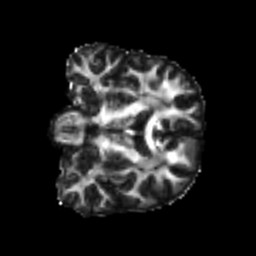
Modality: FA
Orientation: coronal
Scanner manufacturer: siemens
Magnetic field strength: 3 T
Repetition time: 4 s
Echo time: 0.0594 s